Question: Just today one of my C# (.NET 4.0) projects began refusing to open, freezing with the following dialog:

It's a C# Website Project Template, and it uses Entity Framework. Any ideas what might be causing this?
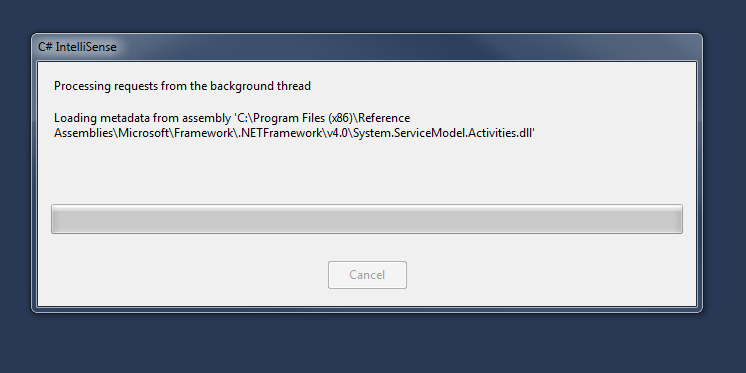
Answer: Not a good 'solution' - but I pulled the code out into a new solution and it worked fine. Unfortunately I ran out of time to figure out a good fix for this -